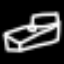
Label: bed